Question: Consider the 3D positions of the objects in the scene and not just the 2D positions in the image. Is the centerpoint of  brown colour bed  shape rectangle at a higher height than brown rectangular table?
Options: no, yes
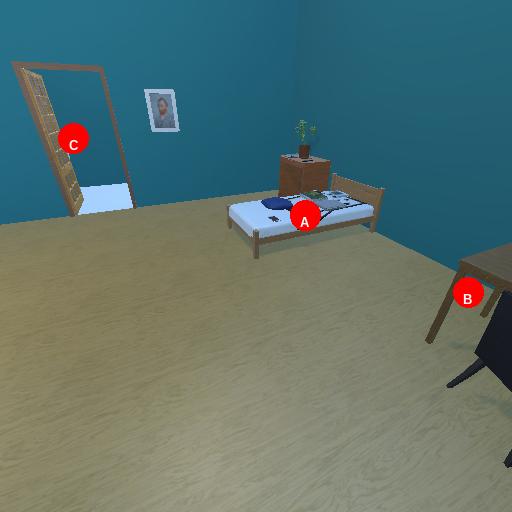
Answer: no